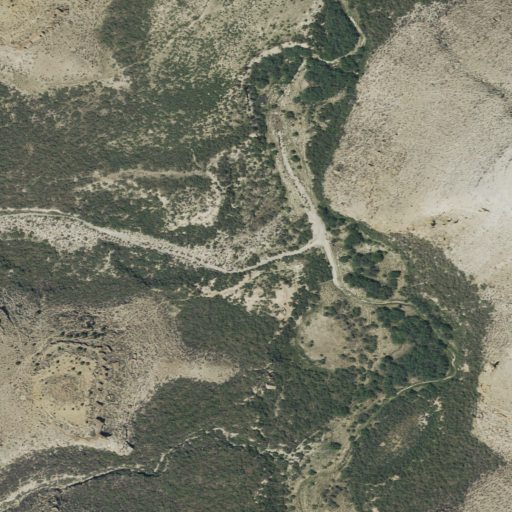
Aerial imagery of valley in Utah named Klondike Canyon containing shrub, evergreen forest, pasture, and barren land